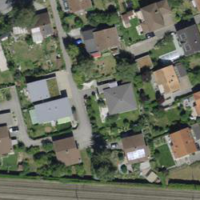
EUNIS habitat code: 54
Species observed at this site:
Araneus diadematus
Dendrocopos major
Myathropa florea
Medicago lupulina
Passer domesticus
Spinus spinus
Erinaceus europaeus
Erigeron canadensis
Ajuga genevensis
Galeopsis tetrahit